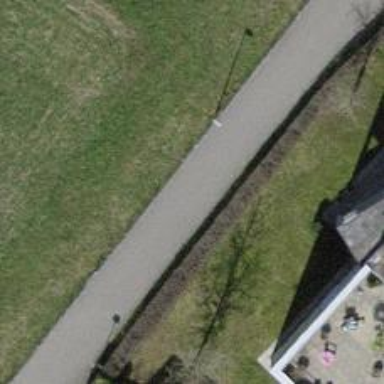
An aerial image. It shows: Asphalt path.